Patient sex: M
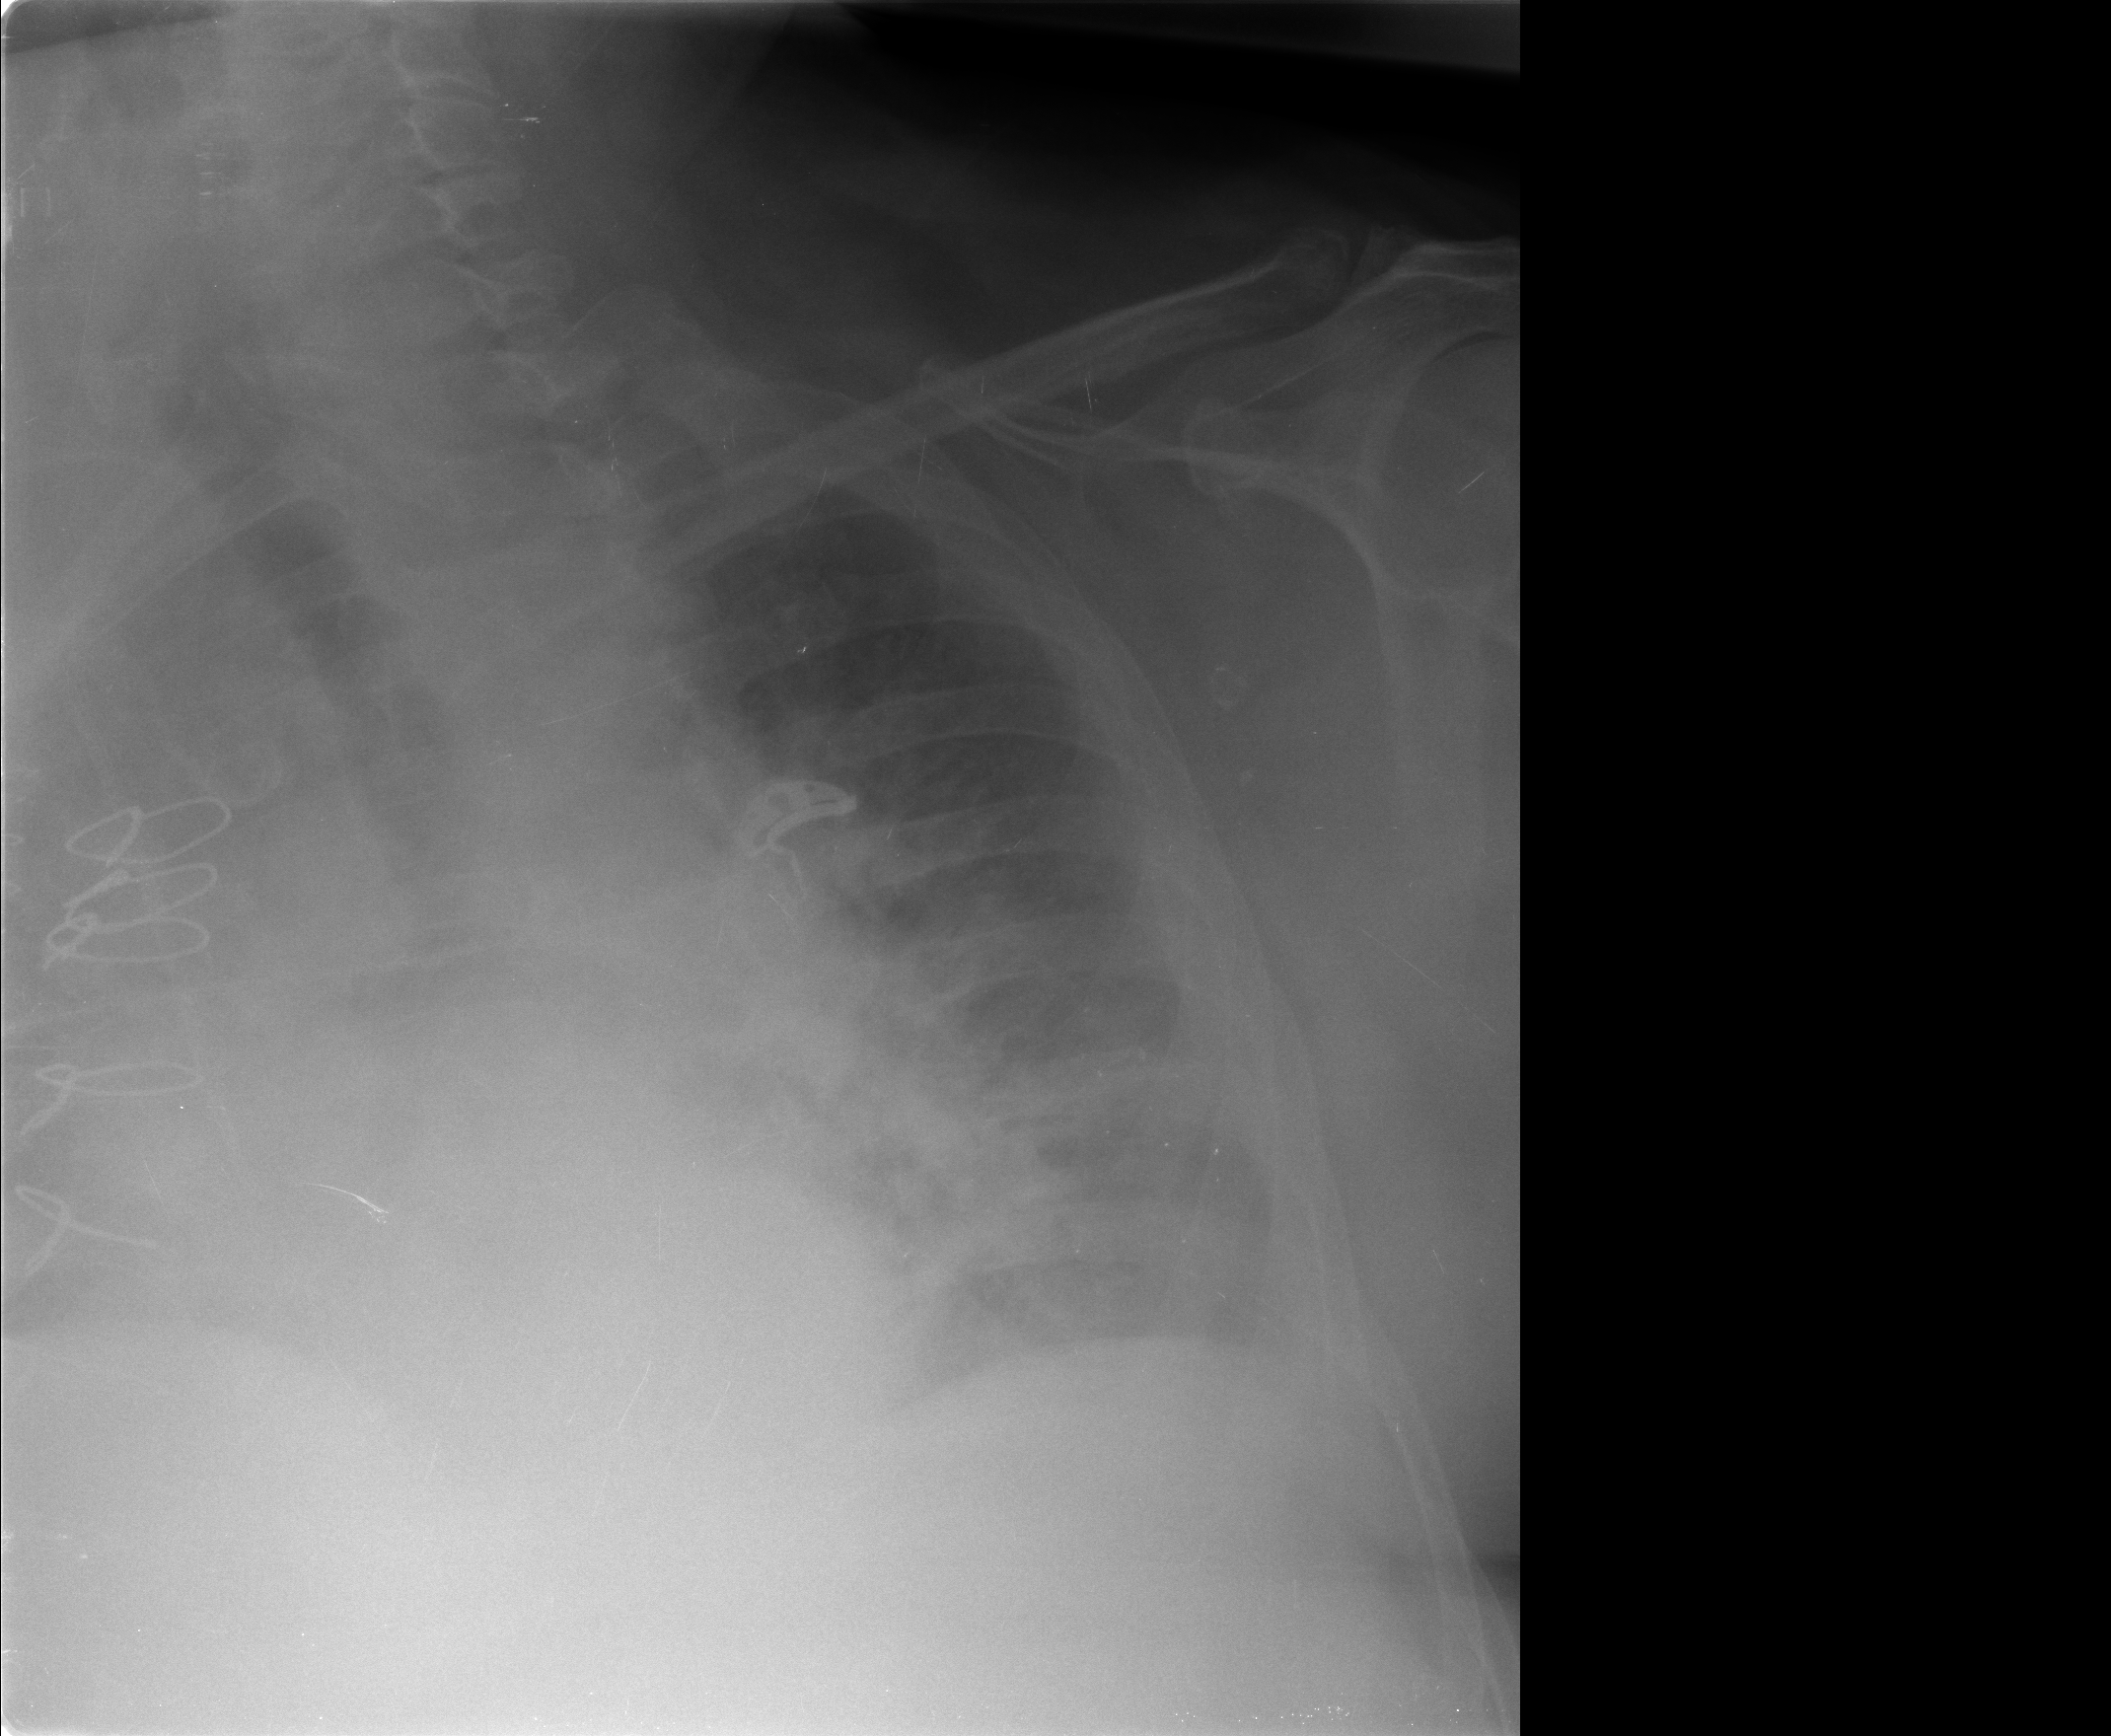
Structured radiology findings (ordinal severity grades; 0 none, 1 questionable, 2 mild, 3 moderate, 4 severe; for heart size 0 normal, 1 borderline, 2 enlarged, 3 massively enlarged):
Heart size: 1
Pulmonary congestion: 2
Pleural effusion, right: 3
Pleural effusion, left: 2
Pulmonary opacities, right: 2
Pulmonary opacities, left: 0
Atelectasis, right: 3
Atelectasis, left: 2